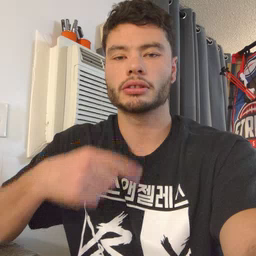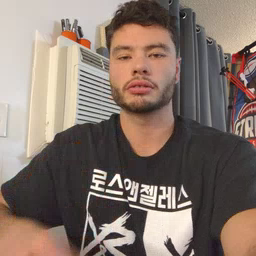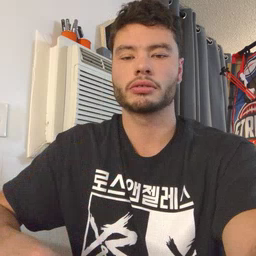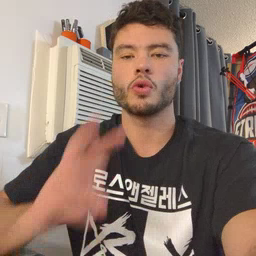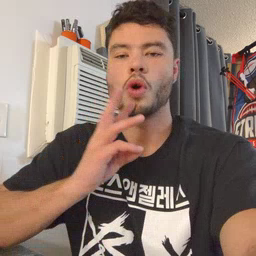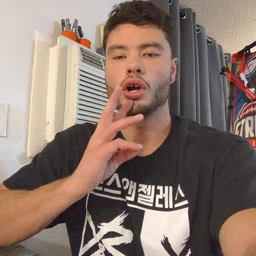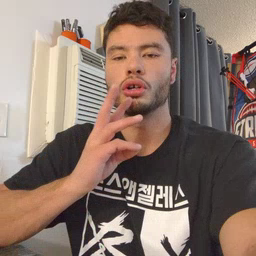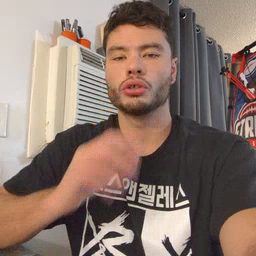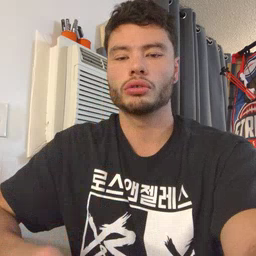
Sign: water